Aerial crown-view tile of a tropical tree (Barro Colorado Island, Panama), acquired 20240716:
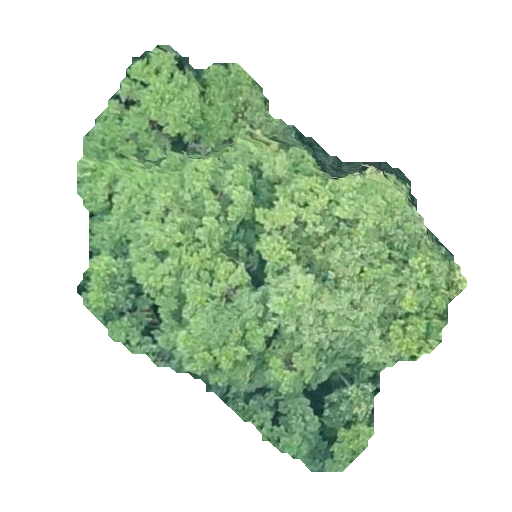
Species: Simarouba amara
GBIF accepted scientific name: Simarouba amara
Crown area: 156.414 m²